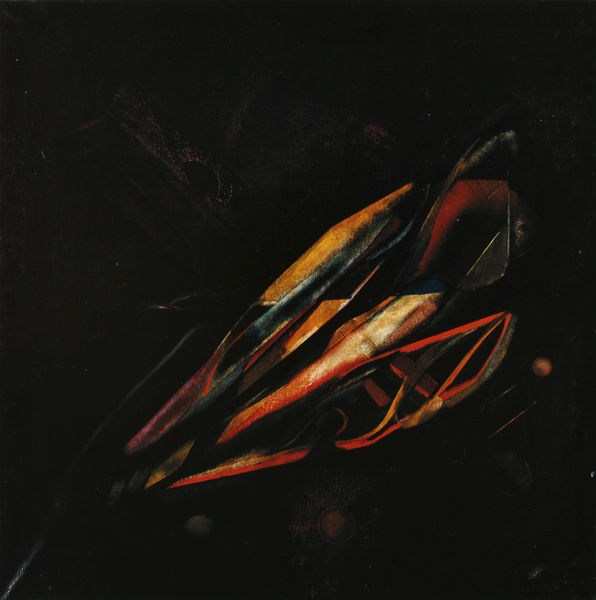
Titel: Gas-Spektrum
Künstler: Michail Plaksin
Standort: Moskau
Institution: Tretjakow-Galerie
Schlagwörter: blau, dunkel, gemälde, schatten, vogel, gelb, hell, orange, schwarz, rot, tier, malerei, figur, abstrakt, modern, lila, linien, detail, gestalt, punkte, form, gebogen, punkt, filligran, stromlinien, dunkel bunt, farbe, kreis